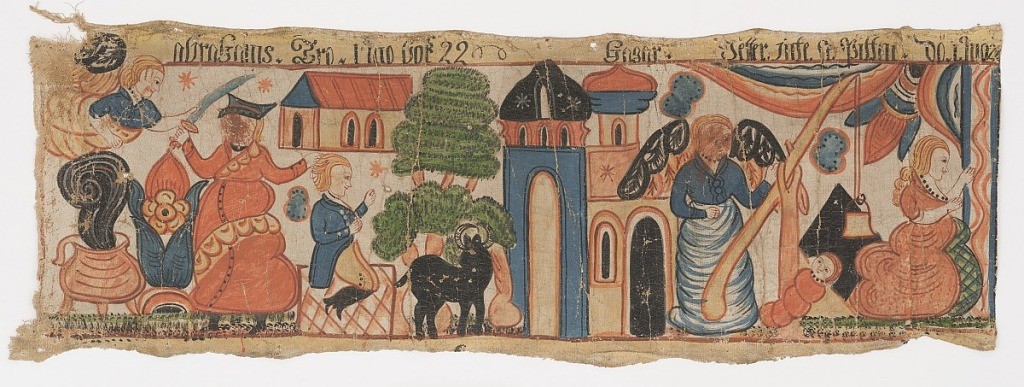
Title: Daniel in the Lion's Den
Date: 1775–1825
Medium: Hand painted on canvas
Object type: Bonad
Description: a) In center, angel in front of temple, wrapped baby in front of well; to left, two figures between steaming cauldron and black horse. b) Blue robed central figure between four "lions" with an angel overhead.